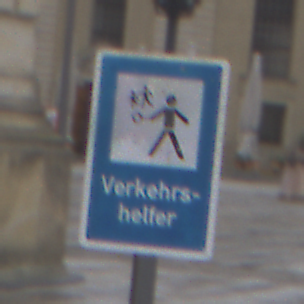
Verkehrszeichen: Verkehrshelfer
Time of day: Midday
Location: Outdoor (Urban)
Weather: Overcast
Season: NotSpecified
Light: Natural